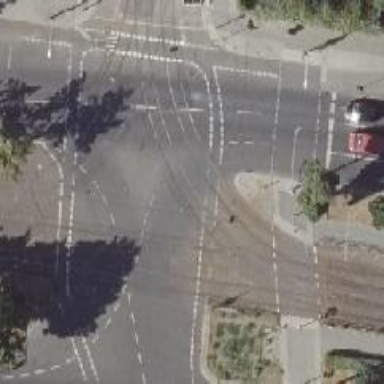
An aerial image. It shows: Tram crossing on the railway.